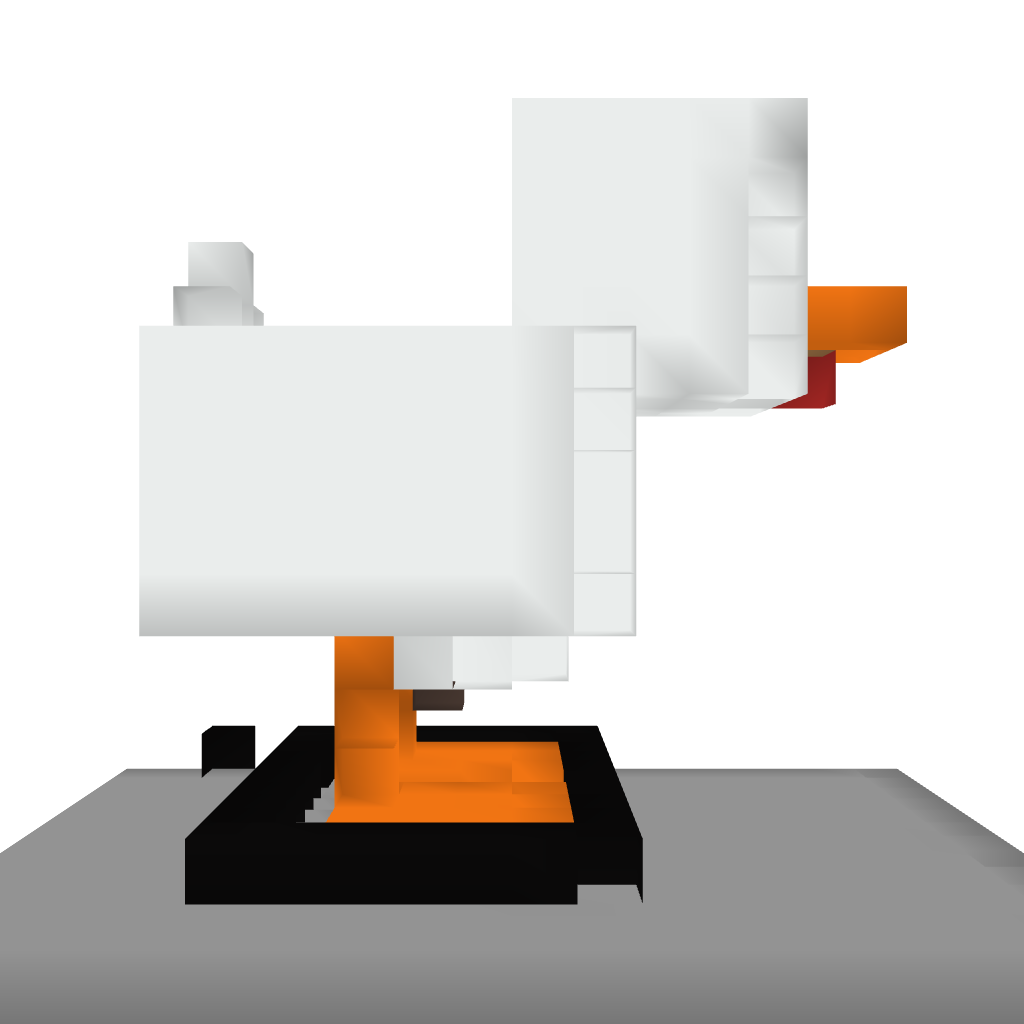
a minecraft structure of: Giant egg-laying chicken #1